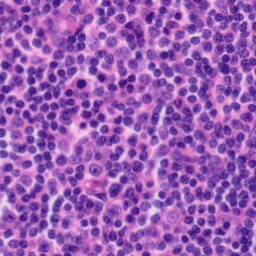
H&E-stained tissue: Tonsil